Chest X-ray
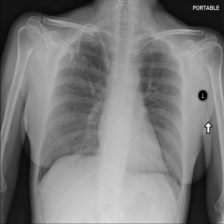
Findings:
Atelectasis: negative
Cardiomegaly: negative
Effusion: negative
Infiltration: negative
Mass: negative
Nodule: negative
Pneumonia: negative
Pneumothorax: negative
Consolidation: negative
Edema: negative
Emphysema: negative
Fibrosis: negative
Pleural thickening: negative
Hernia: negative